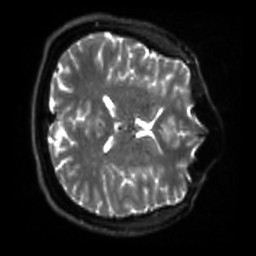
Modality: sbref
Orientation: axial
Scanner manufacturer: siemens
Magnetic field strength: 3 T
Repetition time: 4 s
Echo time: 0.0594 s